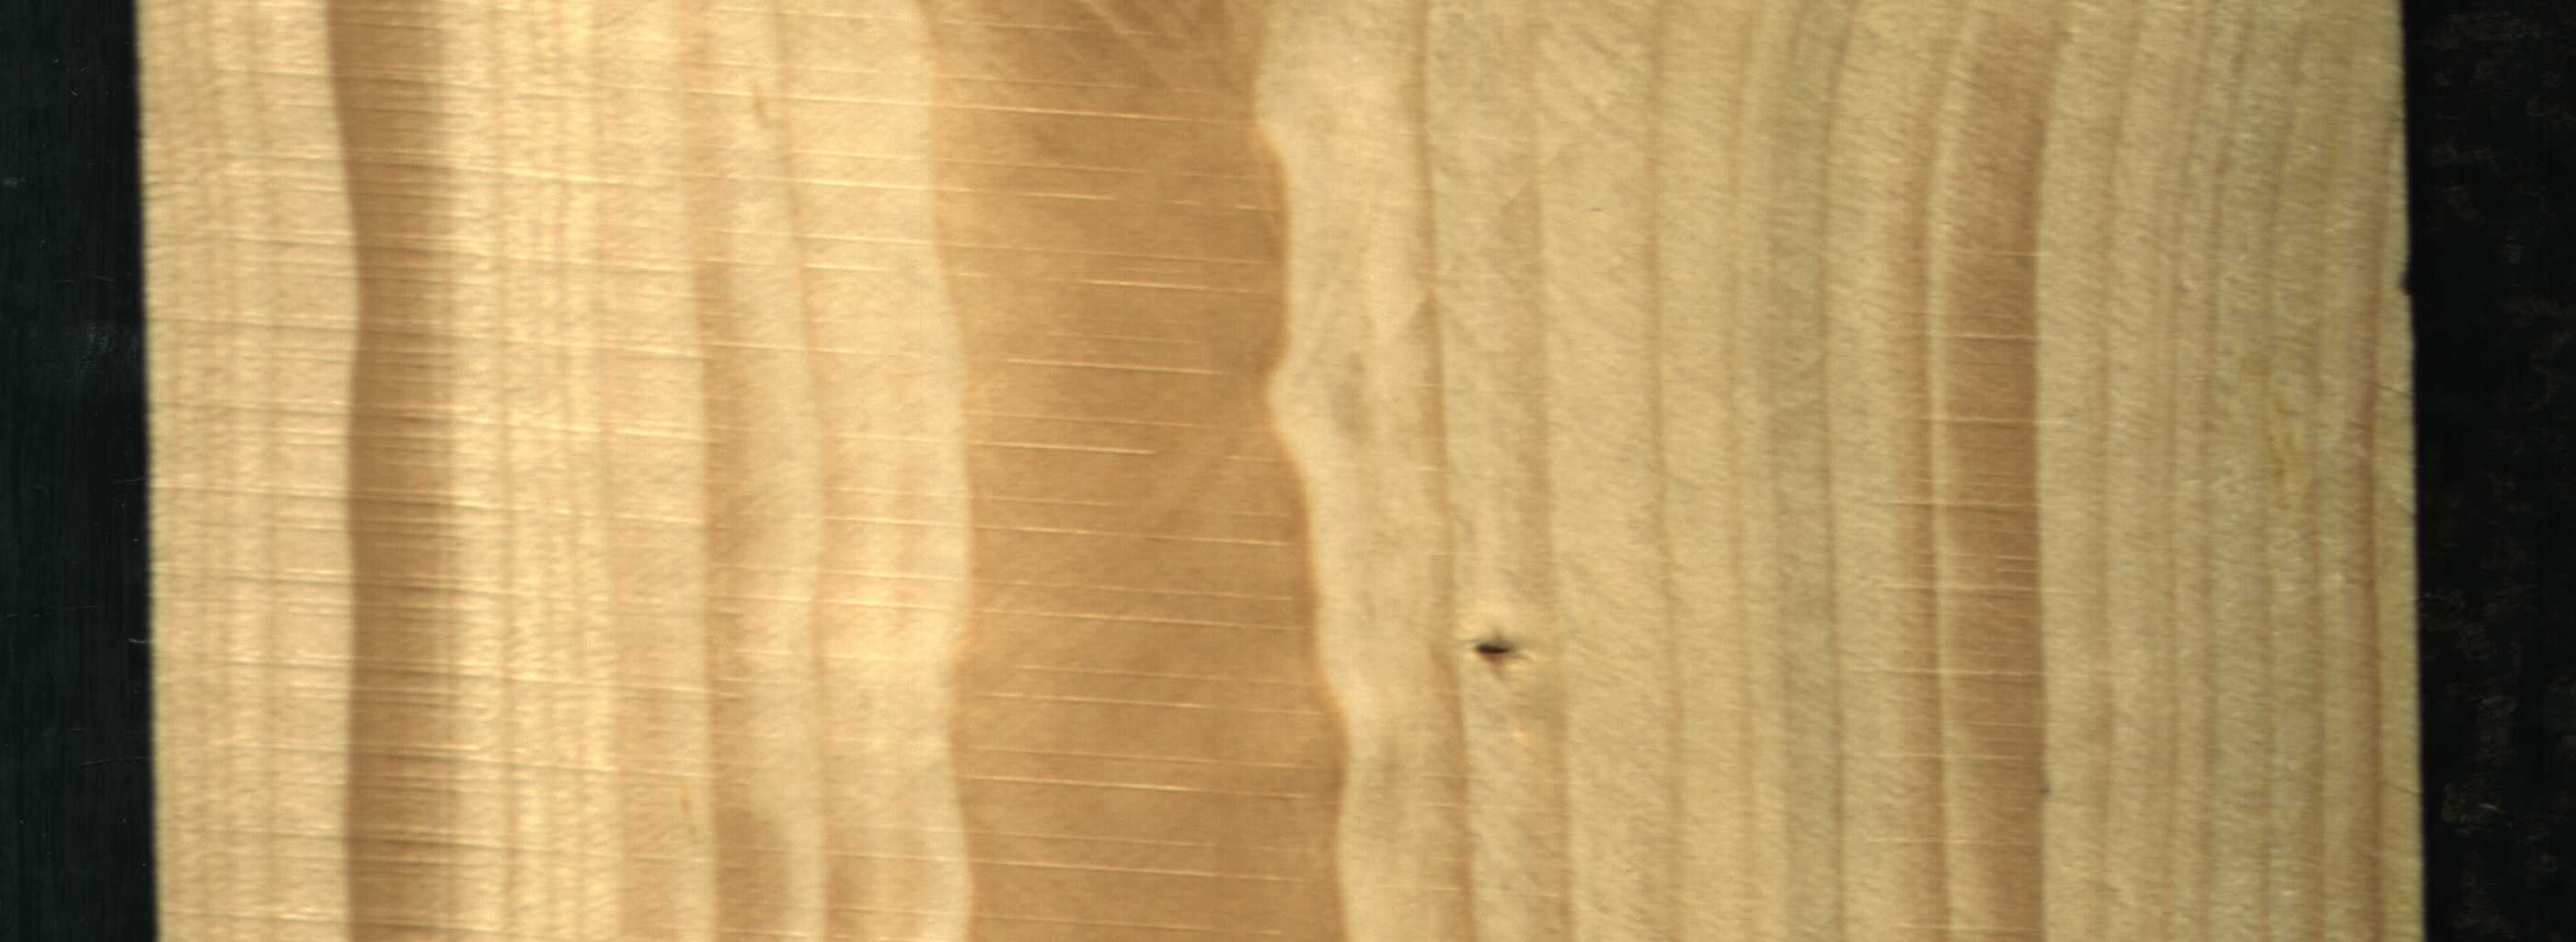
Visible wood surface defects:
Quartzity
Quartzity
Dead_Knot